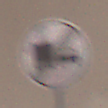
Verkehrszeichen: EndeUeberholverbotKraftfahrzeuge
Umgebung: Outdoor, Urban
Tageszeit: Midday
Wetter: PartlyCloudy
Licht: Natural
Jahreszeit: NotSpecified
Kontrast: MediumContrast